Question: I was watching <URL> It basically teaches me how to create my update and delete button after following the video my program works just like his!
But there is no "checking" statement for my btnSave, allowing the user to enter duplicated data in the data base if they click more than once shown here

So I was wondering if there is a "checking statement" I can use, like if the IndexNumber (first column) exist there will be a message box showing out saying something like "ID is already exists"
This is my current code for the btnSave
'''
SqlConnection con = new SqlConnection(@"Data Source=(LocalDB)11.0; AttachDbFilename=" + Application.StartupPath + "\GlennTeoDB.mdf; Integrated Security=True;Connect Timeout=30");
con.Open();
SqlCommand cmd = new SqlCommand(@"INSERT INTO GlennTeoStudents (IndexNumber,Name,Age,HandphoneNumber,GPA) VALUES ('" + numIN.Value + "','" + txtName.Text + "','" + txtAge.Text + "','" + txtHP.Text + "','" + numGPA.Value + "')", con);
cmd.ExecuteNonQuery();
con.Close();
'''
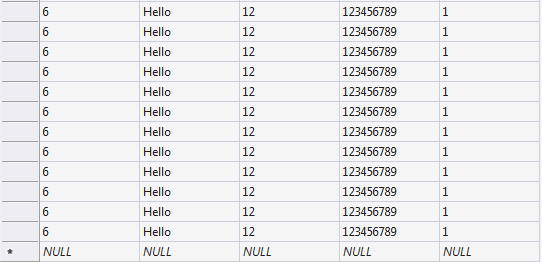
Answer: As you are using ado.net something like this;
'''
SqlConnection con = new SqlConnection(@"Data Source=(LocalDB)11.0; AttachDbFilename=" + "Application.StartupPath" + "\GlennTeoDB.mdf; Integrated Security=True;Connect Timeout=30");
con.Open();
//get a count records with your index number
SqlCommand validate = new SqlCommand(string.Format("SELECT count(IndexNumber) FROM GlennTeoStudents WHERE IndexNumber = {0}", numIN.Value), con);
int count = (Int32)validate.ExecuteScalar();
if (count == 0)
{
//insert your unqiue index number into a new row
SqlCommand cmd = new SqlCommand(@"INSERT INTO GlennTeoStudents (IndexNumber,Name,Age,HandphoneNumber,GPA) VALUES ('" + numIN.Value + "','" + txtName.Text + "','" + txtAge.Text + "','" + txtHP.Text + "','" + numGPA.Value + "')", con);
cmd.ExecuteNonQuery();
}
else
{
//don't insert it, do something else like return an error
}
con.Close();
'''